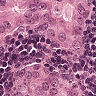
Metastatic tissue present: yes